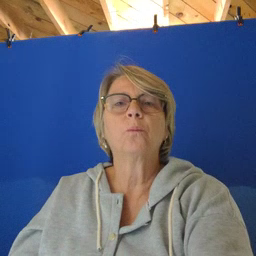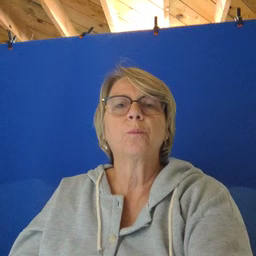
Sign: yellow